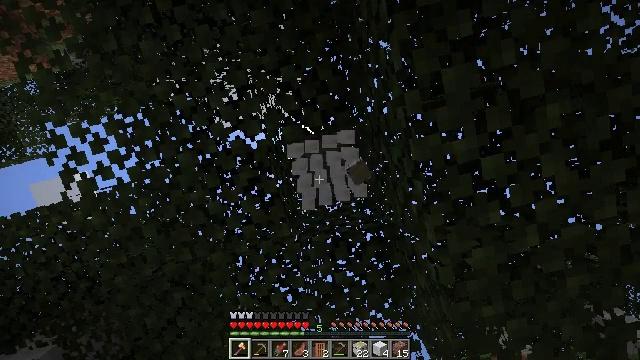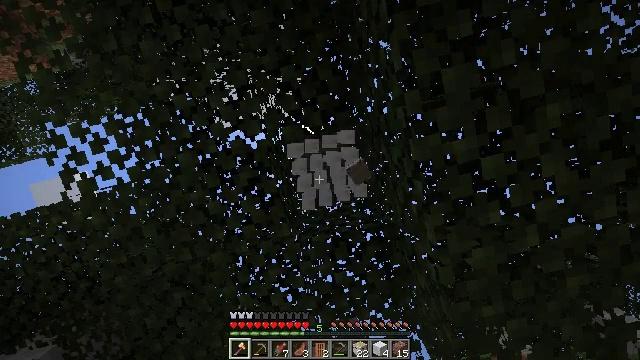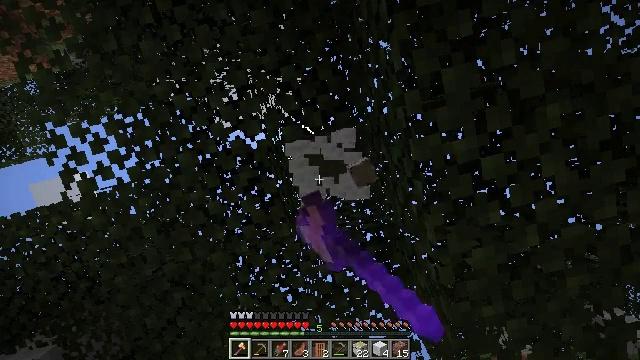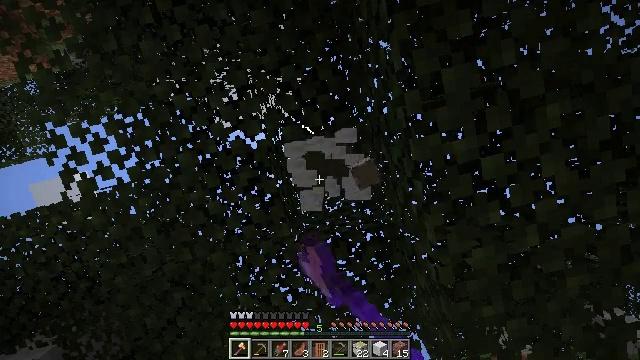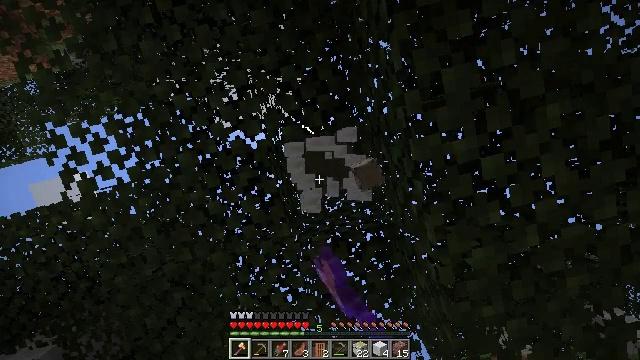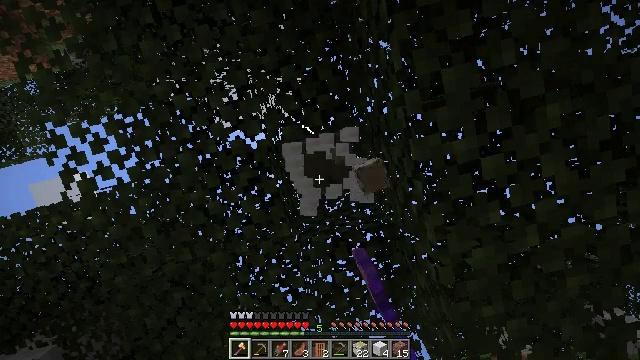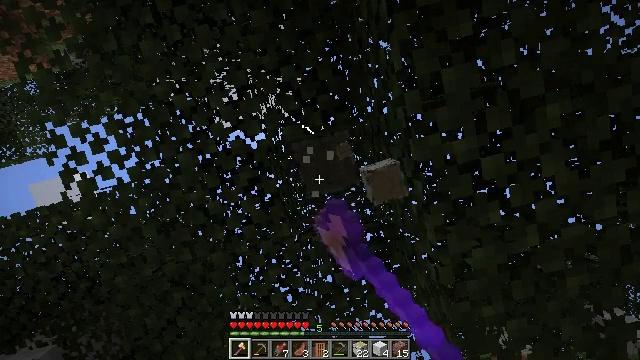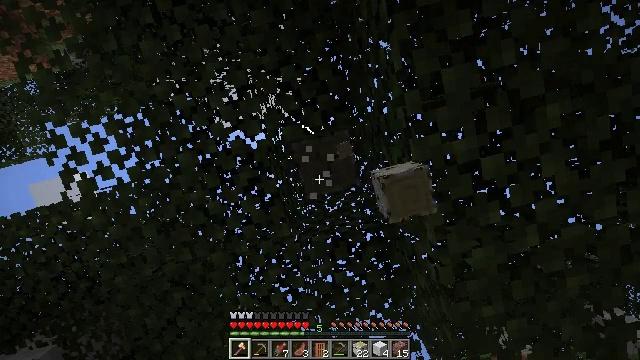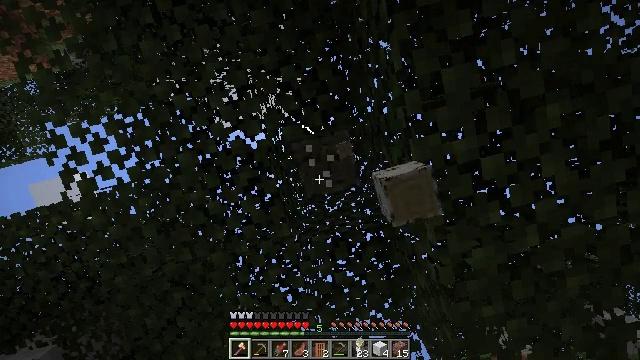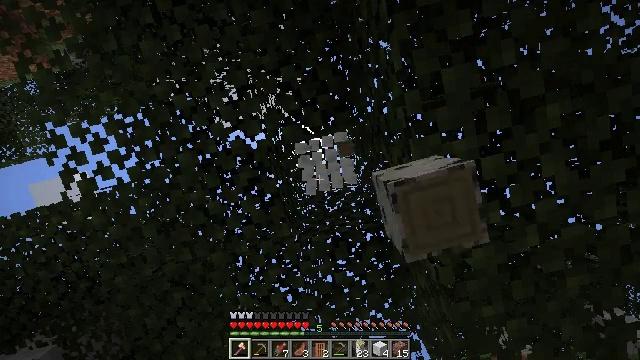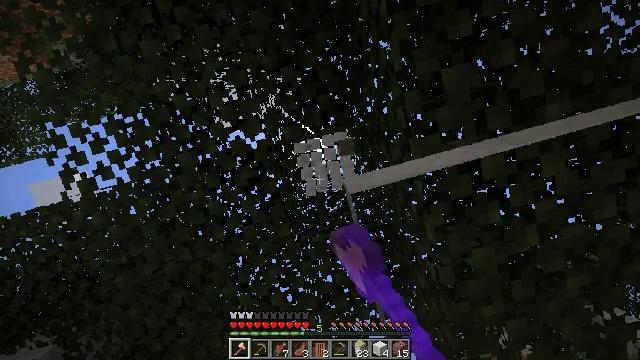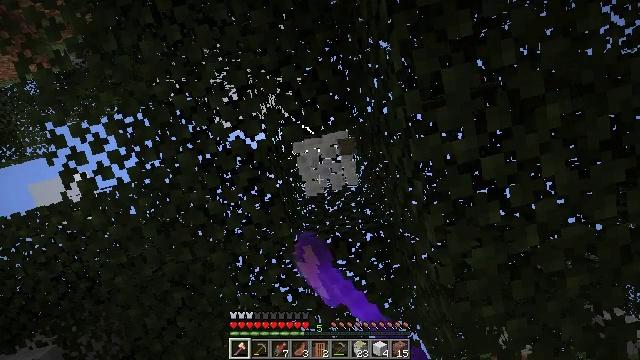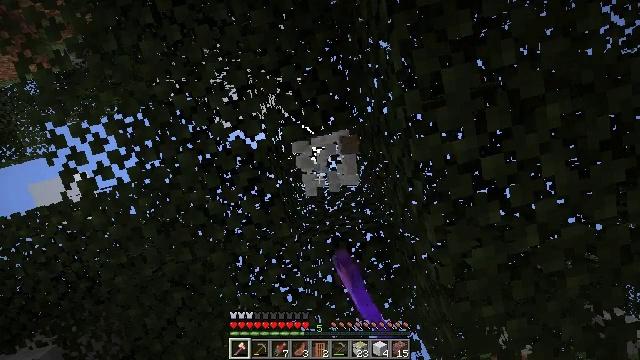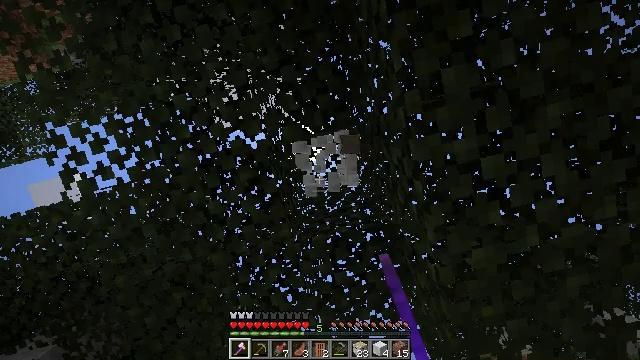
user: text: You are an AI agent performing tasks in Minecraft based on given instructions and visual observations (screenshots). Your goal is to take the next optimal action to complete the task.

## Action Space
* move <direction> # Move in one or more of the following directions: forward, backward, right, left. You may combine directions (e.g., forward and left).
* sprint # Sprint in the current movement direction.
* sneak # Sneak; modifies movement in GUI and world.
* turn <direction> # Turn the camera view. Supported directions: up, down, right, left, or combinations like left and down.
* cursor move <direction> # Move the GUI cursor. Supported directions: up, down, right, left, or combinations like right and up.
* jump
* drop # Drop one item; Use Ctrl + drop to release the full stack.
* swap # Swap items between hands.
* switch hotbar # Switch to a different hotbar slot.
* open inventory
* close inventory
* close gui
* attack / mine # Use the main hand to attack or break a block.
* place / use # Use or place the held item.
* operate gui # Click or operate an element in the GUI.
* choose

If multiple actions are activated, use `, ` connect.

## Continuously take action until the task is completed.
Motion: motion action
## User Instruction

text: Mine the birch log from the tree.
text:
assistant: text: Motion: attack / mine
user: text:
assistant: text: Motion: attack / mine
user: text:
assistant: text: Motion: attack / mine
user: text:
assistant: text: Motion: attack / mine
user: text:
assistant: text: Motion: attack / mine
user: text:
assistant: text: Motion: attack / mine
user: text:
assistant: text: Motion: attack / mine
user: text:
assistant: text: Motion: attack / mine
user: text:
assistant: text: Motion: attack / mine
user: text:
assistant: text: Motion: no_op
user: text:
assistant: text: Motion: no_op
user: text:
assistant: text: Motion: no_op
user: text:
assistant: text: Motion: attack / mine
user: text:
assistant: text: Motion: attack / mine